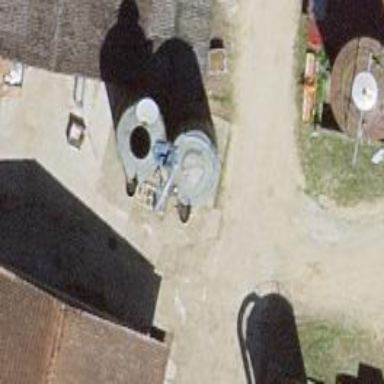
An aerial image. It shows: Silo.